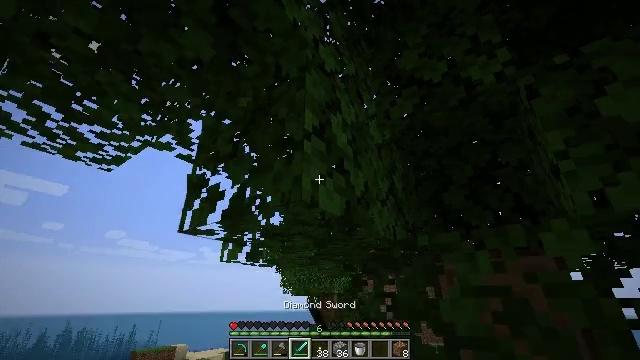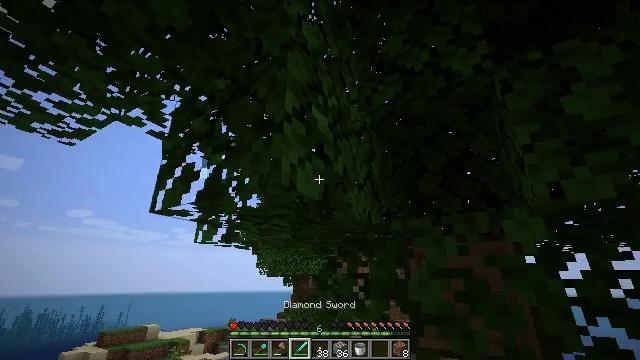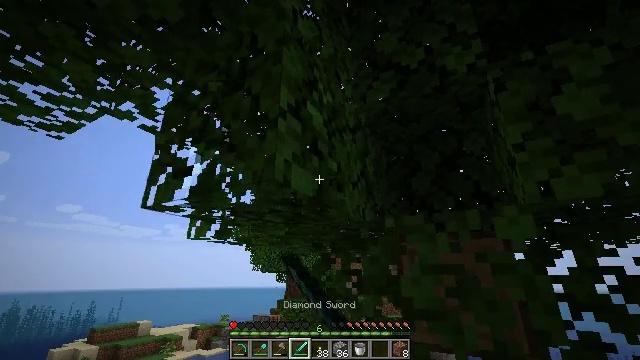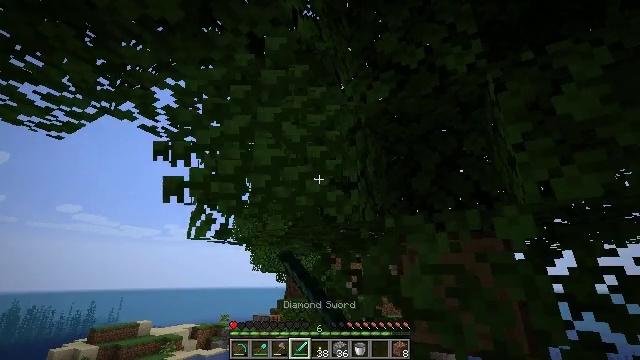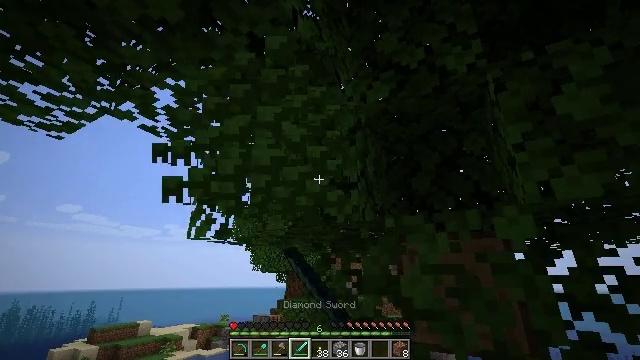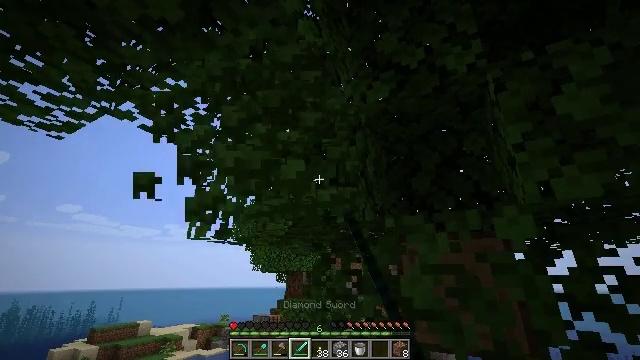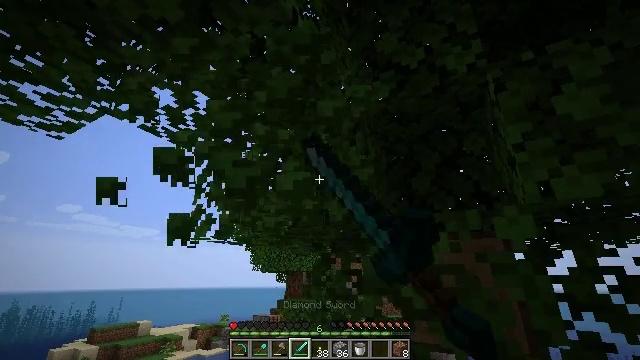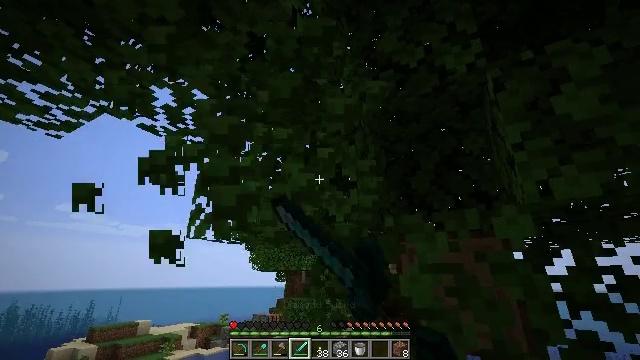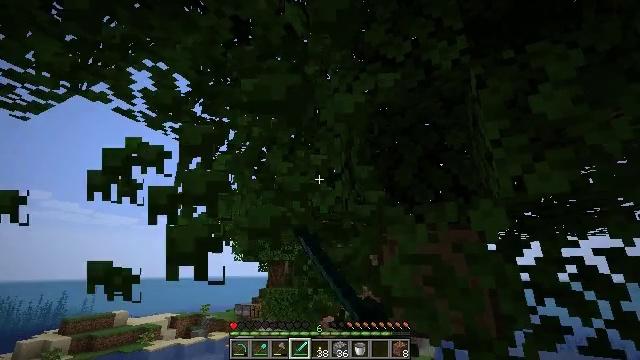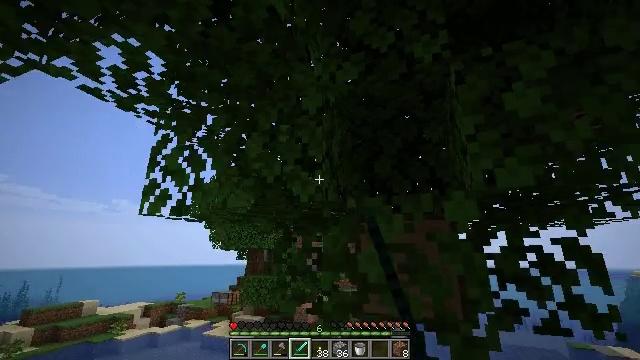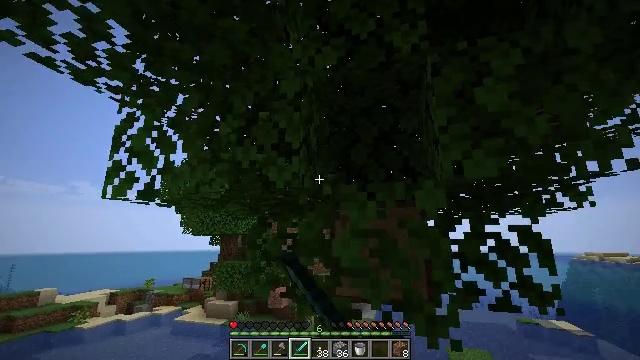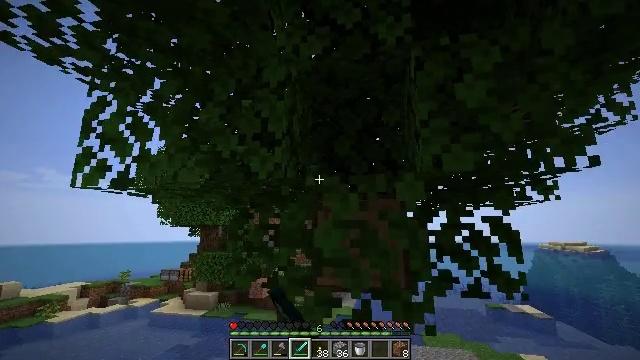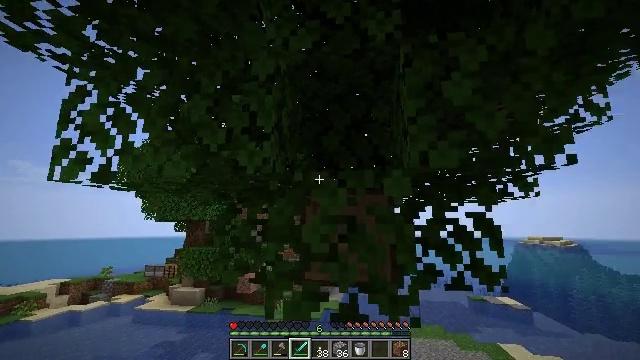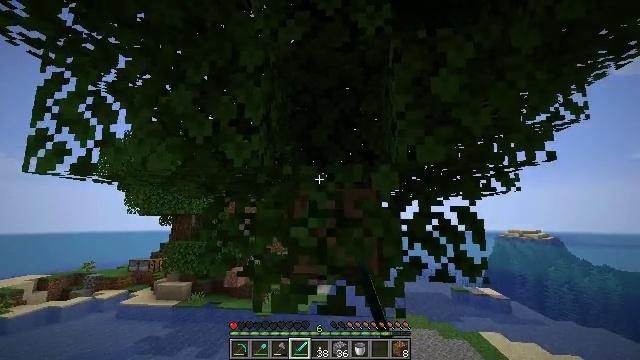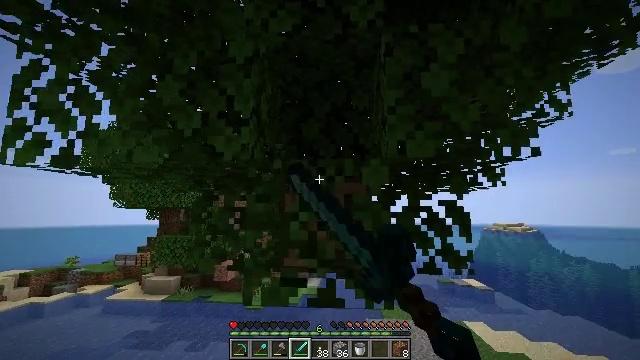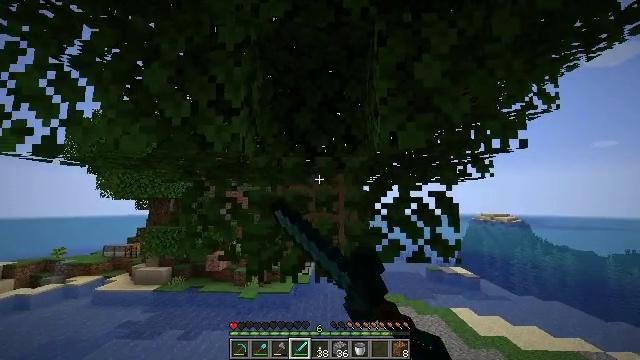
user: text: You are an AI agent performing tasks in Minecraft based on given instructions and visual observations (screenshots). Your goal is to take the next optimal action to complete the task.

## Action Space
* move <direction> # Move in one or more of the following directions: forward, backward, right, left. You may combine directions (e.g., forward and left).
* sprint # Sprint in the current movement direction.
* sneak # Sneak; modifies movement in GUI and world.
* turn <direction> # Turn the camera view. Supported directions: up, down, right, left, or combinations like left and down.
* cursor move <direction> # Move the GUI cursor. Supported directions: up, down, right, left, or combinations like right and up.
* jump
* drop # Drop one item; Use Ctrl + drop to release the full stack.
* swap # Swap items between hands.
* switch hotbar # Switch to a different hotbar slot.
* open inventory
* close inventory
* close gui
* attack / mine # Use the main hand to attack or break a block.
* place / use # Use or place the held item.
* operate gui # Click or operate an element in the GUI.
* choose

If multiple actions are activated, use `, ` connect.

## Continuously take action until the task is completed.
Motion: motion action
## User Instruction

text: Collect some oak leaves.
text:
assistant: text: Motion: turn right and down, attack / mine
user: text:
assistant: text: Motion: turn right, attack / mine
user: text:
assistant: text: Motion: attack / mine
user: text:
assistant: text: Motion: attack / mine
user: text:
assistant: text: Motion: attack / mine
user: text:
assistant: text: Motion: attack / mine
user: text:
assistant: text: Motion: attack / mine
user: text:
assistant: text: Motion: turn right and down, attack / mine
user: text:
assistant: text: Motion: turn right and down, attack / mine
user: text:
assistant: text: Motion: turn right and down, attack / mine
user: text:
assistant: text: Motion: turn right and down, attack / mine
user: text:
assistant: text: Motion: turn right and down, attack / mine
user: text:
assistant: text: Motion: turn right and down, attack / mine
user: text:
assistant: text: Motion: turn right and down, attack / mine
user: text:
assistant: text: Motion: turn right and down, attack / mine
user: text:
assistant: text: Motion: turn right and down, attack / mine
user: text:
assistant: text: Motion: turn down, attack / mine
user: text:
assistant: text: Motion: turn down, attack / mine
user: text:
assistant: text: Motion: turn down, attack / mine
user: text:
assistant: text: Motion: attack / mine